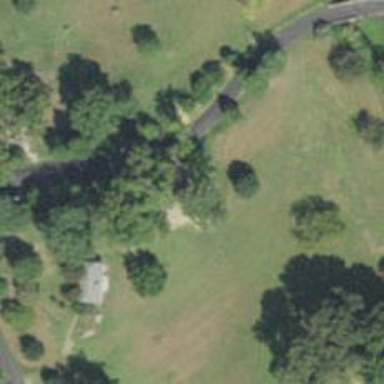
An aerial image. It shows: Disc golf tee.